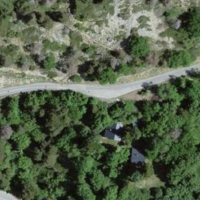
EUNIS habitat code: 23
Species observed at this site:
Cephalanthera longifolia